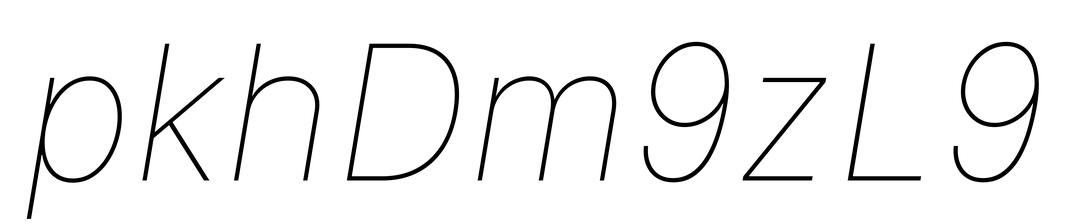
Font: Inter-Italic_Thin_Italic